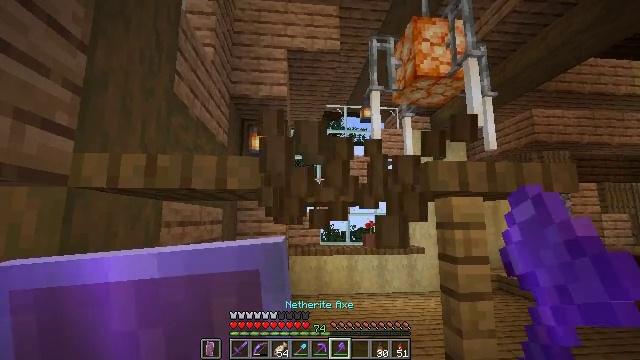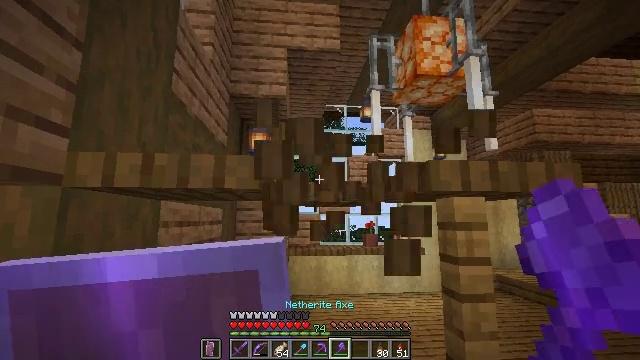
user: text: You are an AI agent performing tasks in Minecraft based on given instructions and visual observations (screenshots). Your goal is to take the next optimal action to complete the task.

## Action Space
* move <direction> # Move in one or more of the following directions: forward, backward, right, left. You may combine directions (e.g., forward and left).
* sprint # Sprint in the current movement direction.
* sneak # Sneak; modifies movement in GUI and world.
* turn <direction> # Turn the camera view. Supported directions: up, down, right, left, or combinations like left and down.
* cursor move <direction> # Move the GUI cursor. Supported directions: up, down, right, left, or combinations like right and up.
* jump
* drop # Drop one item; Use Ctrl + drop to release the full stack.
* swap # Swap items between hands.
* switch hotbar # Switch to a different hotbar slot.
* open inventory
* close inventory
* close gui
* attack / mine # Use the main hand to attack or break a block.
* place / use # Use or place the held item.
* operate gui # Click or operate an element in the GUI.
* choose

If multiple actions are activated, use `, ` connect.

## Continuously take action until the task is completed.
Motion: motion action
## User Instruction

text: Mine the spruce trapdoor by breaking it.
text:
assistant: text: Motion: move forward, sneak
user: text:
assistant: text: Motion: sneak